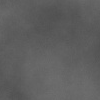
Atmospheric dust classification: dusty